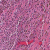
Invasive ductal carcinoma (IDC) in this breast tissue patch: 0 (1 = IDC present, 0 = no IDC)